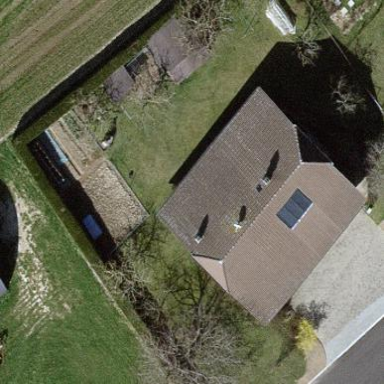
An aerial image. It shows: Detached building.